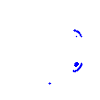
Particle: electron